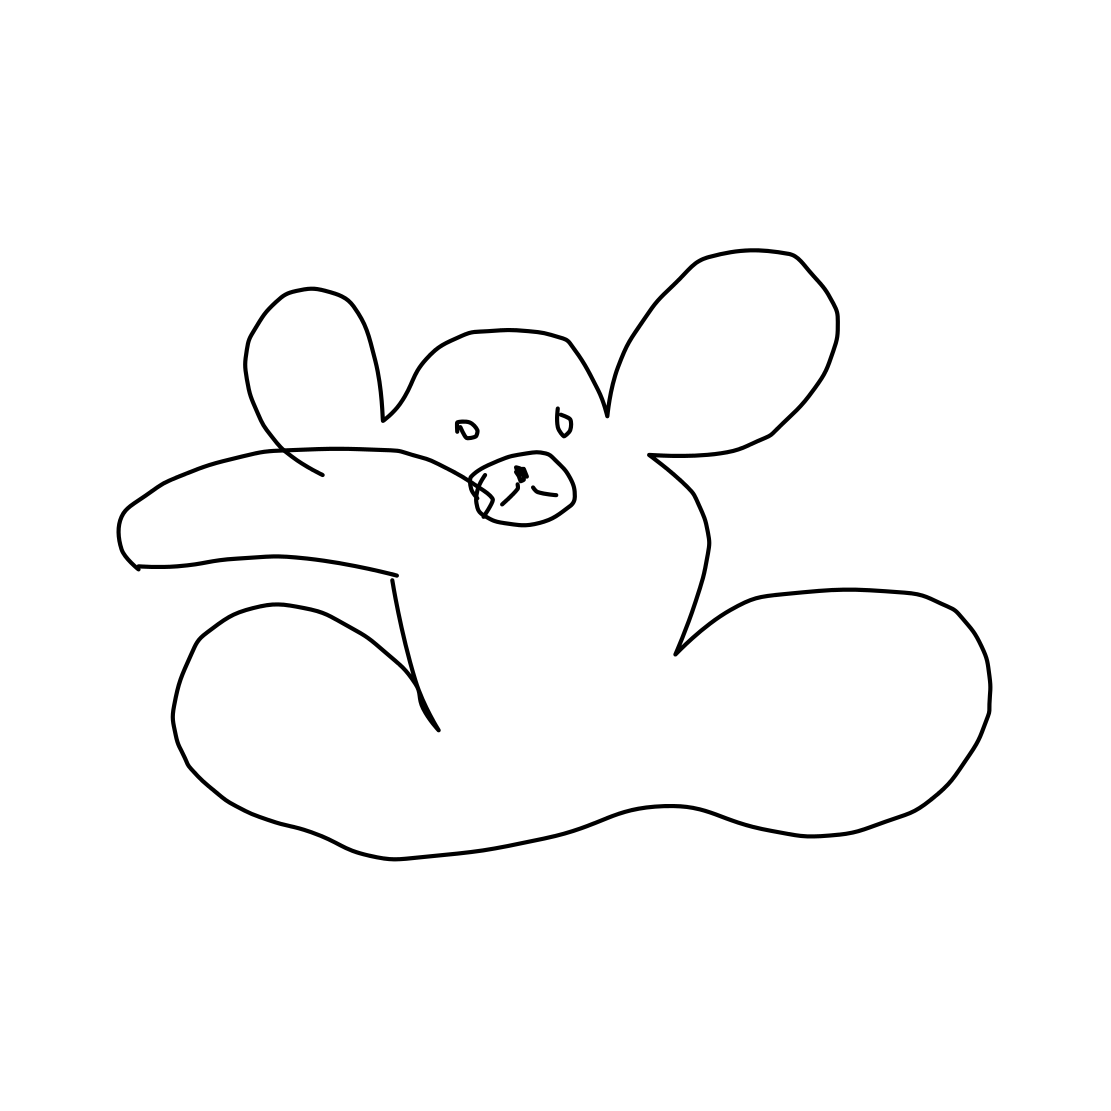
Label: teddy-bear